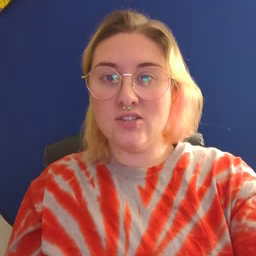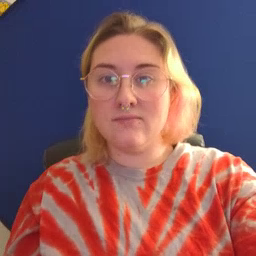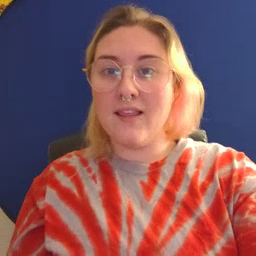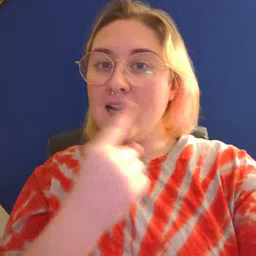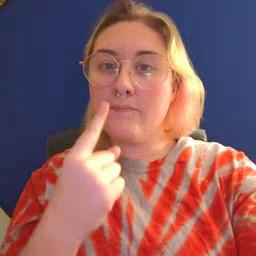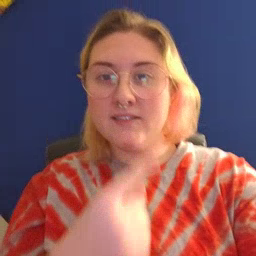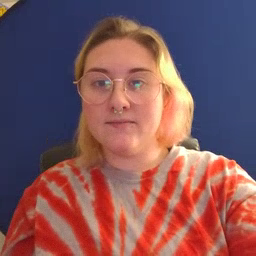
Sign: lips